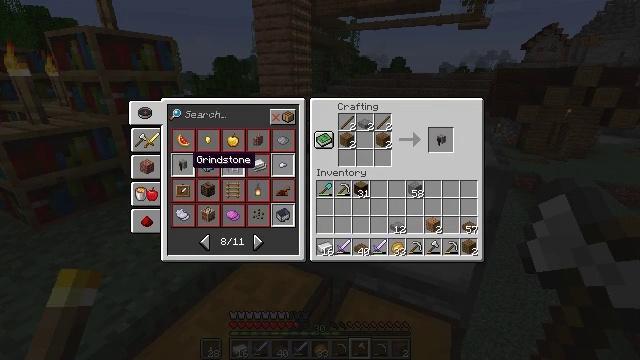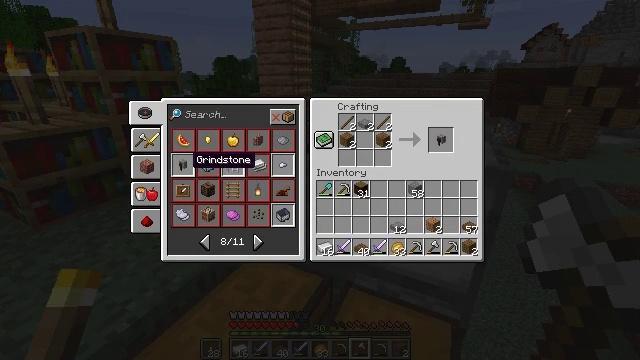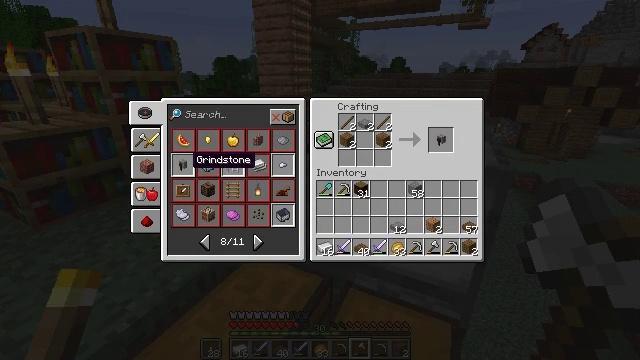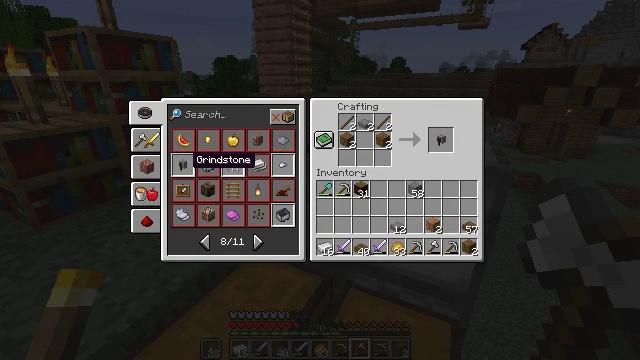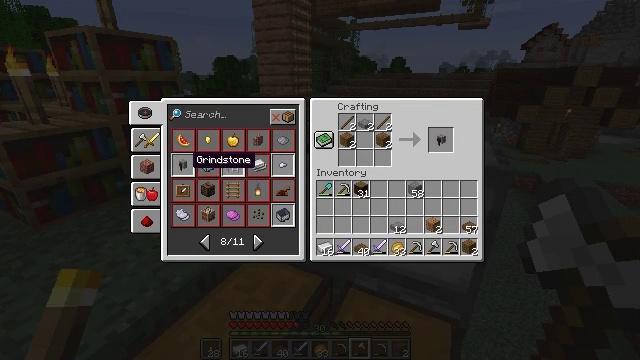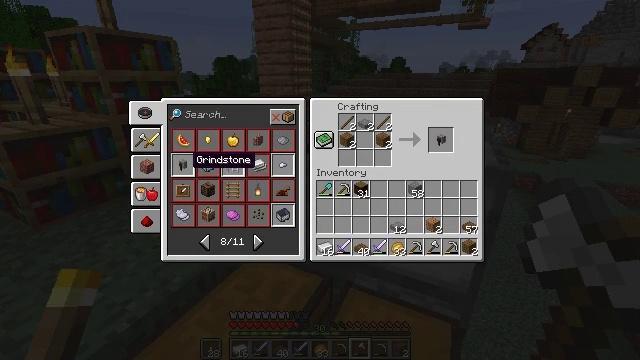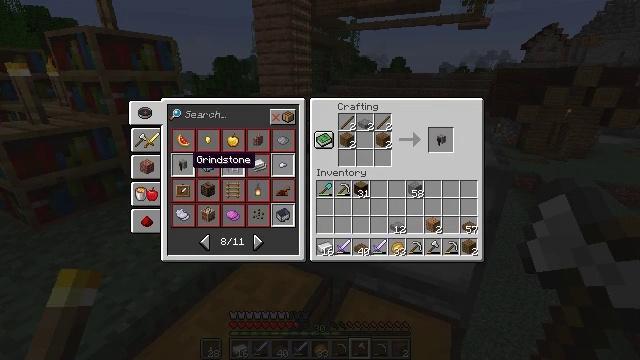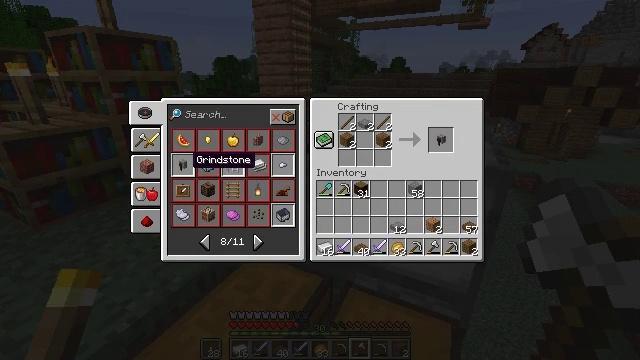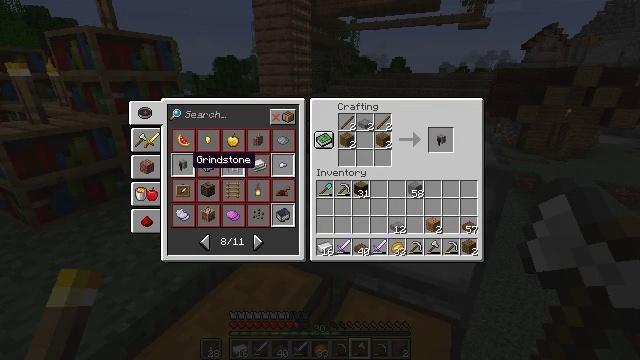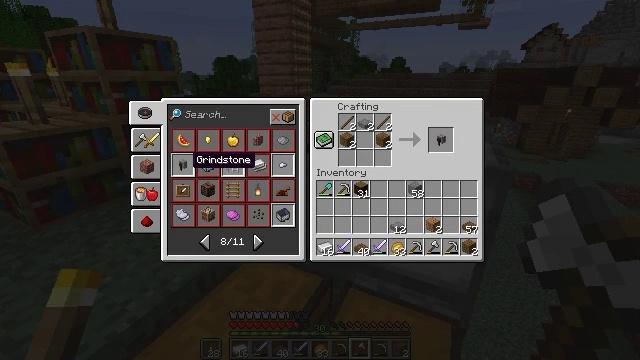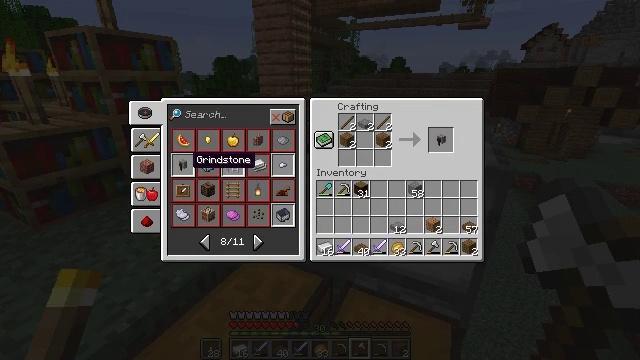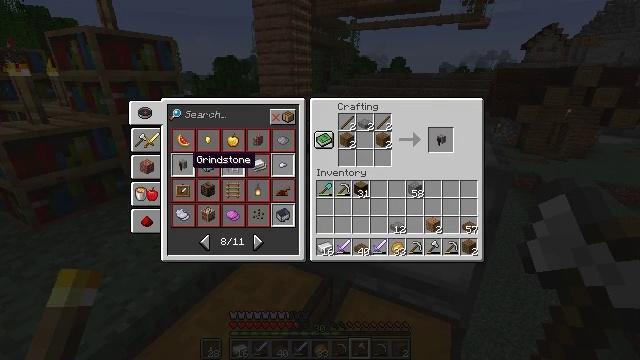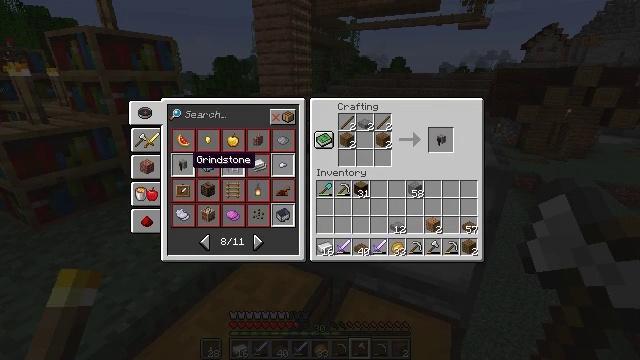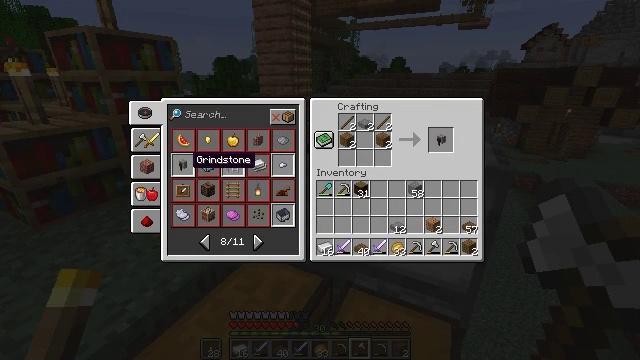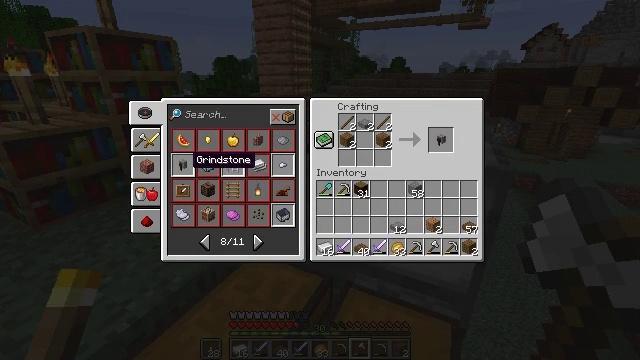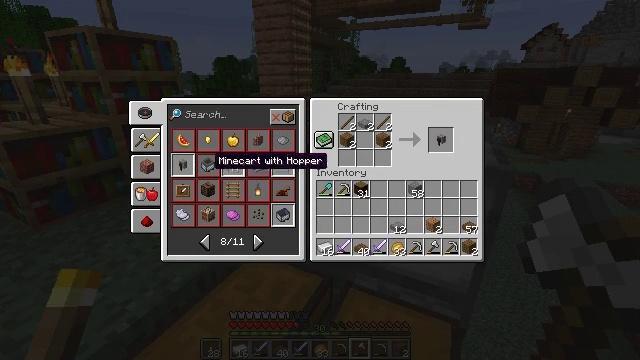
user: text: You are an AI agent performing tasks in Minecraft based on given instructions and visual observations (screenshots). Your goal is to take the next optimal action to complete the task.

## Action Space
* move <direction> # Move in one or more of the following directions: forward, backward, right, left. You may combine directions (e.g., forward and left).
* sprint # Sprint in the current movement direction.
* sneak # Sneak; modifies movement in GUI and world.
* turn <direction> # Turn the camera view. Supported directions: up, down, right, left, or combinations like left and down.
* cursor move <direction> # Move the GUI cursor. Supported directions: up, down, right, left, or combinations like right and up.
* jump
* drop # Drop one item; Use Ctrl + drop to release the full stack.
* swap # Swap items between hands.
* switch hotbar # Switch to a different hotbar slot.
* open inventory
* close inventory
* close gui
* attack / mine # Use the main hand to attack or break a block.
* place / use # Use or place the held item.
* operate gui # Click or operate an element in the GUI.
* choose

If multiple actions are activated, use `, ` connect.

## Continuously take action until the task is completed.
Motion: motion action
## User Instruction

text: Combine materials to make a grindstone on the crafting table.
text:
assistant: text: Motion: sneak
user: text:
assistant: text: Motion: sneak
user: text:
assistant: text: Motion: sneak
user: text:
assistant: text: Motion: sneak
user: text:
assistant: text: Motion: sneak
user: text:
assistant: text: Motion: sneak
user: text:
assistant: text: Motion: sneak
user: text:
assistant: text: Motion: sneak
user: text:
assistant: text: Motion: sneak
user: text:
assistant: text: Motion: sneak
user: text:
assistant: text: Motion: sneak
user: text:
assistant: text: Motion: sneak
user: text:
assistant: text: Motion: sneak
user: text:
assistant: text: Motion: sneak
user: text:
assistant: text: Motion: sneak, cursor move right
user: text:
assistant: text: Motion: sneak, cursor move right
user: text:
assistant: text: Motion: sneak, cursor move right
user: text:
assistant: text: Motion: sneak, cursor move right and up
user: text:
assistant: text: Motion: sneak, cursor move right
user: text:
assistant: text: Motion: sneak, cursor move right
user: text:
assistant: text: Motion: sneak
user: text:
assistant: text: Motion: sneak
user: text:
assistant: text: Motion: sneak
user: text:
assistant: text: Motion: sneak, cursor move right
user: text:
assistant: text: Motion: sneak, cursor move right
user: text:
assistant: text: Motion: sneak
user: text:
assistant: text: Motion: sneak
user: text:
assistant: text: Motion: sneak
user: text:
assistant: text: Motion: sneak
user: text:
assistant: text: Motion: sneak